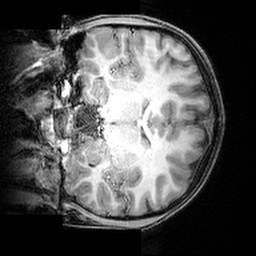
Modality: T1w
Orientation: coronal
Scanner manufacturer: siemens
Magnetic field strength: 3 T
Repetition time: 1.9 s
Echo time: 0.00397 s